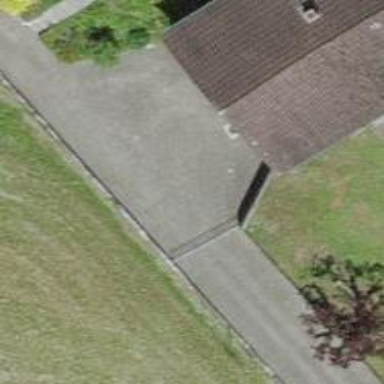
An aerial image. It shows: Gate.